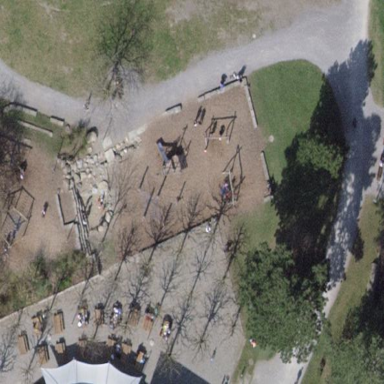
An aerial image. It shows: Playground area with woodchips surface.